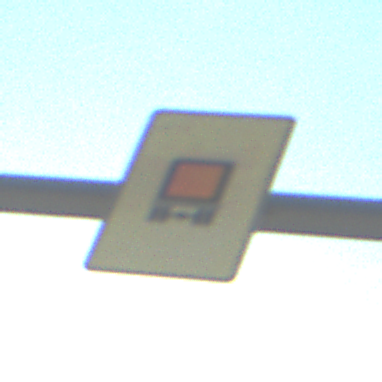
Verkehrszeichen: KennzeichnungspflichtigeFahrzeugeGefaehrlicheGueterOhnePfeilsymbol
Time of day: MorningAfternoon
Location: Outdoor (Nature)
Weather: PartlyCloudy
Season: NotSpecified
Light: Natural